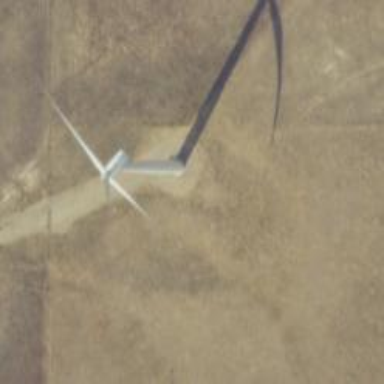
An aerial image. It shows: Wind generator using horizontal axis wind turbines.